Question: I have an application project which has a reference to . uses some DevExpress third party libraries and contains references to the thrid party libraries. does not directly use the DevExpress libraries so does not need a direct reference to the third party libraries. This is the reference list for .

When I build the application, I want the DevExpress libraries to be copied over to the target directory so it will successfully execute. I don't want to introduce a build event since it is something else to maintain - I'd like the maintenance to be localized to the project.
This partially works now. I have 7 references and 5 of the .dll's will copy over (NavBar and Office2007 does not). The difference is that contains these statements for the 5 that do copy but they are not present for the 2 that do not (output from ).
'''
.assembly extern 'DevExpress.Xpf.Grid.v13.1.Core'
{
.publickeytoken = (B8 8D 17 54 D7 00 E4 9A ) // ...T....
.ver 13:1:4:0
}
.assembly extern 'DevExpress.Xpf.Grid.v13.1'
{
.publickeytoken = (B8 8D 17 54 D7 00 E4 9A ) // ...T....
.ver 13:1:4:0
}
'''
So, how can I get the other 2 included? All the settings are the same in the properties tab.
The other 2 were added at a later time if that makes a difference.
Just to note, this is a followup to these two questions (<URL>.
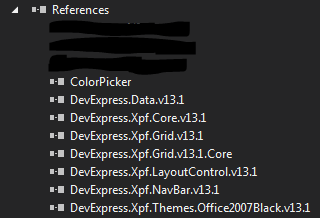
Answer: After a little more information, I was able to determine that 2 missing .dlls had components that were only referenced via XAML and not in code behind. If I added a reference in C# code, then the .assembly directive would be added for that module.